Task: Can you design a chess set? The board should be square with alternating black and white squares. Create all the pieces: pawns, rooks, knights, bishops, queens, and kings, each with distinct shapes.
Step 3035:
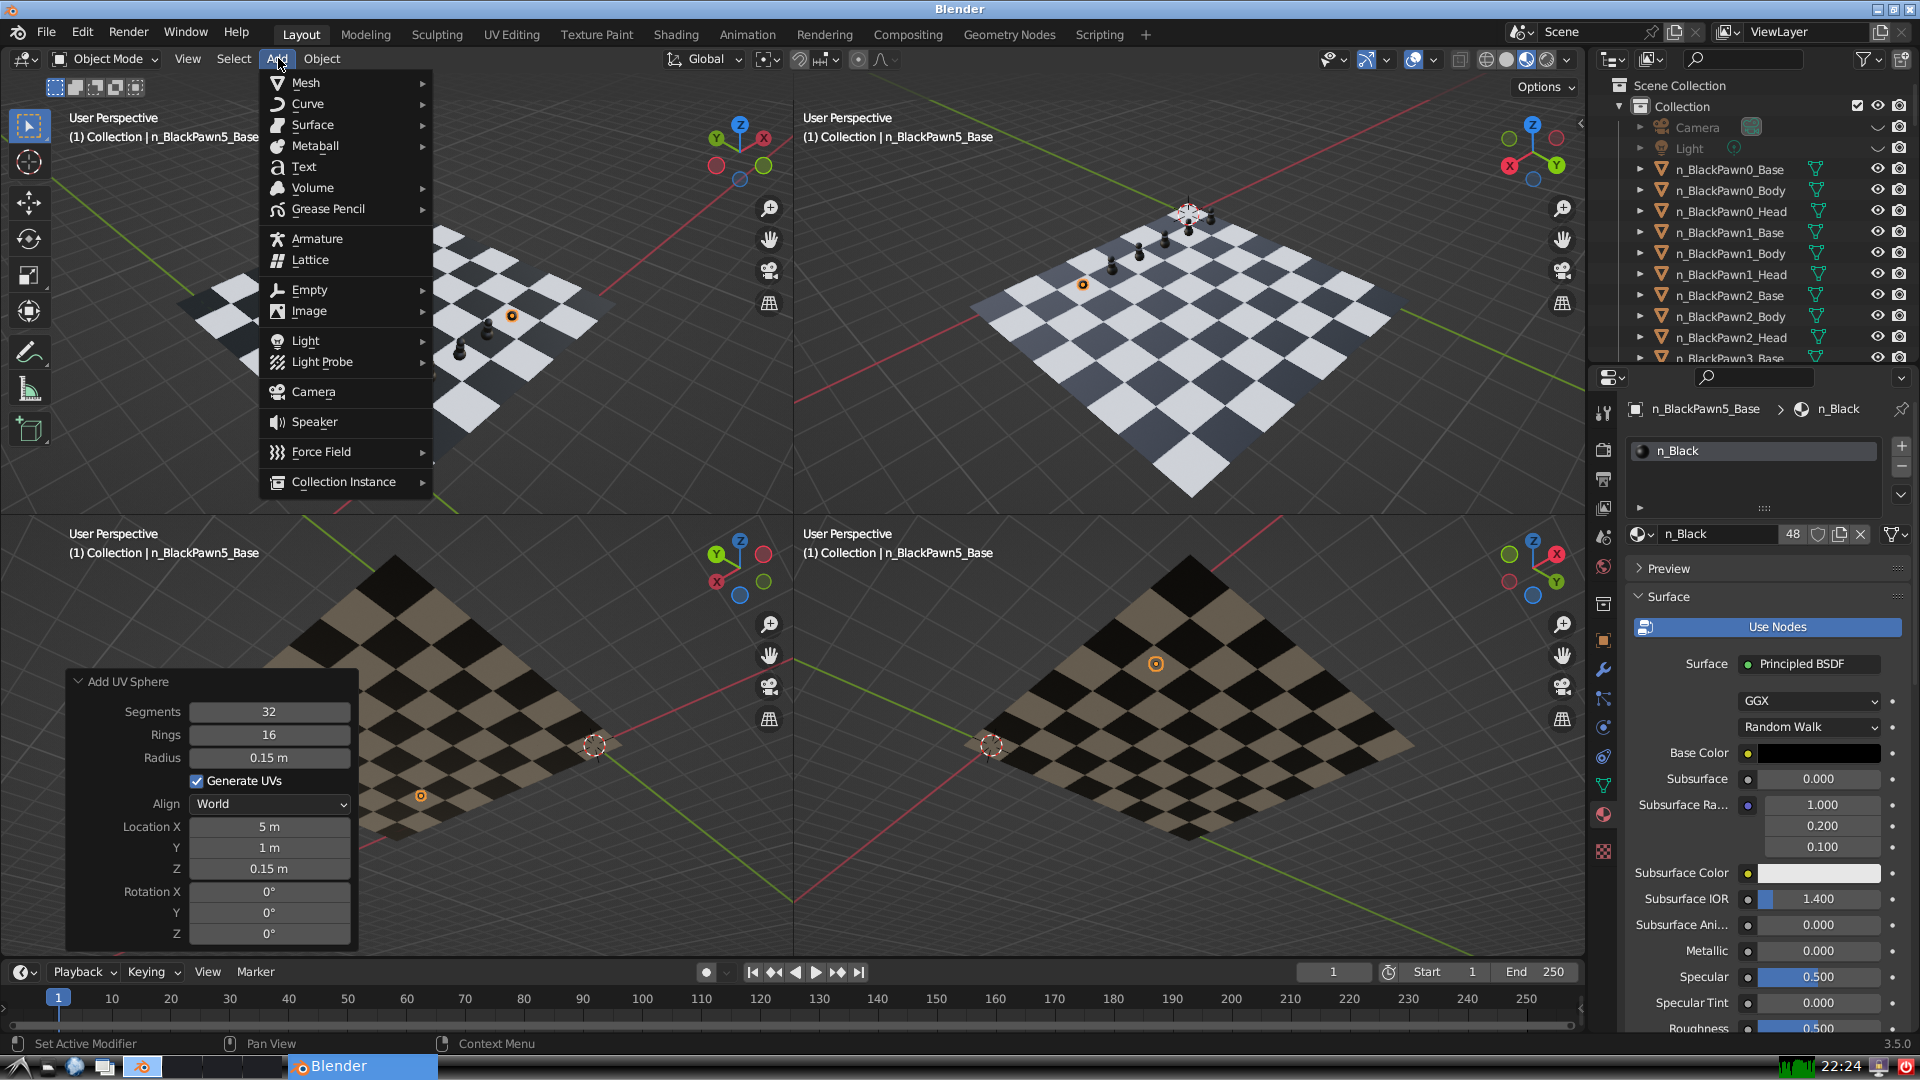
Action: {"mouse_move": [304, 84]}